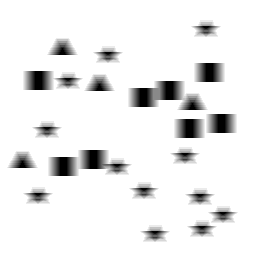
Squares: 8
Triangles: 4
Stars: 12
Total shapes: 24